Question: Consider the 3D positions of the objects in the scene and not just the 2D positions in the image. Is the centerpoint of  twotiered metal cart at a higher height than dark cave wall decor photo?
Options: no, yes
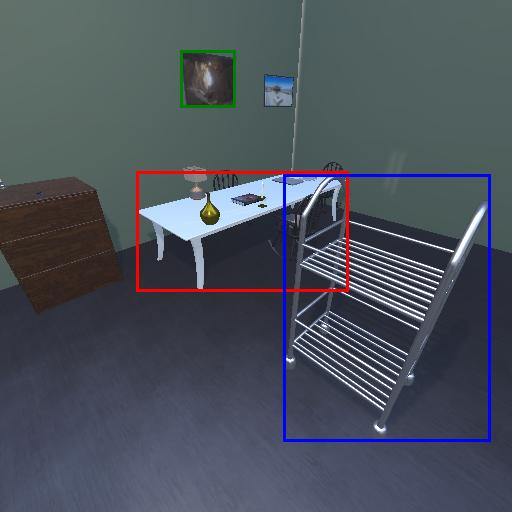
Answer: no